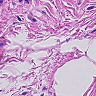
Metastatic tissue present: no